Field crop: tomato
Growth stage: 2
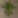
Species: solanum